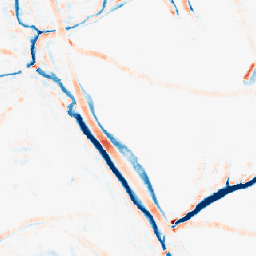
Category: morphological
Decomposition family: morphological_rect
Decomposition parameters: operation: average
width: 10
height: 10
Upsampling method: nearest
Upsampling parameters: scale: 4
Upsampling scale: 4